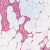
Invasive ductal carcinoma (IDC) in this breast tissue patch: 0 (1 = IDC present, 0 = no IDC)